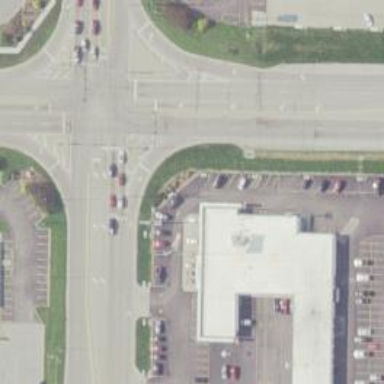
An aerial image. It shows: Asphalt road with secondary link designation.